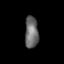
Tissue: prostate
Cell type: Myeloid cells
Senescence score: 0.6958
Nuclear area (px): 415
Mean DAPI intensity: 107.46